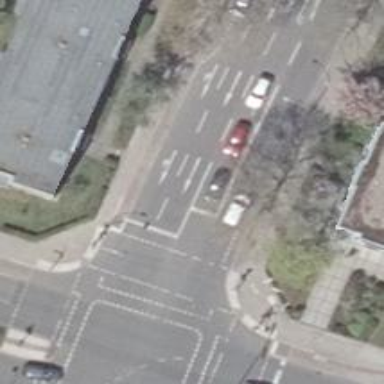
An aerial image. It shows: Road with traffic signals controlling the flow of traffic.